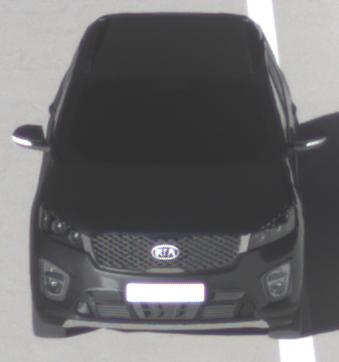
Make: KIA
Model: Sorento 2.2 CRDi
Detailed model: Sorento (UM)
Model produced from: 2015/03
Model produced until: 2017/10
Doors: 5
Color: black
Road condition: wet road
Daytime: sunrise or sunset
Contrast: high contrast